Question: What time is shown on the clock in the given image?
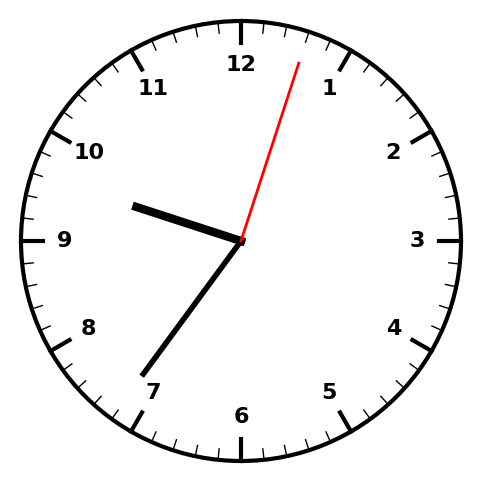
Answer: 09:36:03